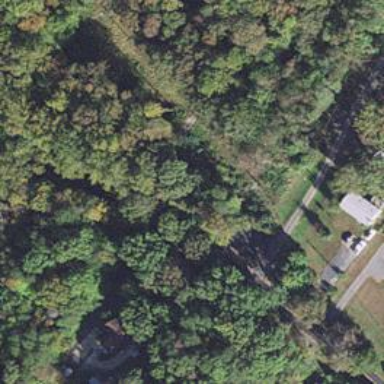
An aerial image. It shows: Beautiful woodland area.